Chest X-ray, PA view. Patient: 64 years old, sex M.
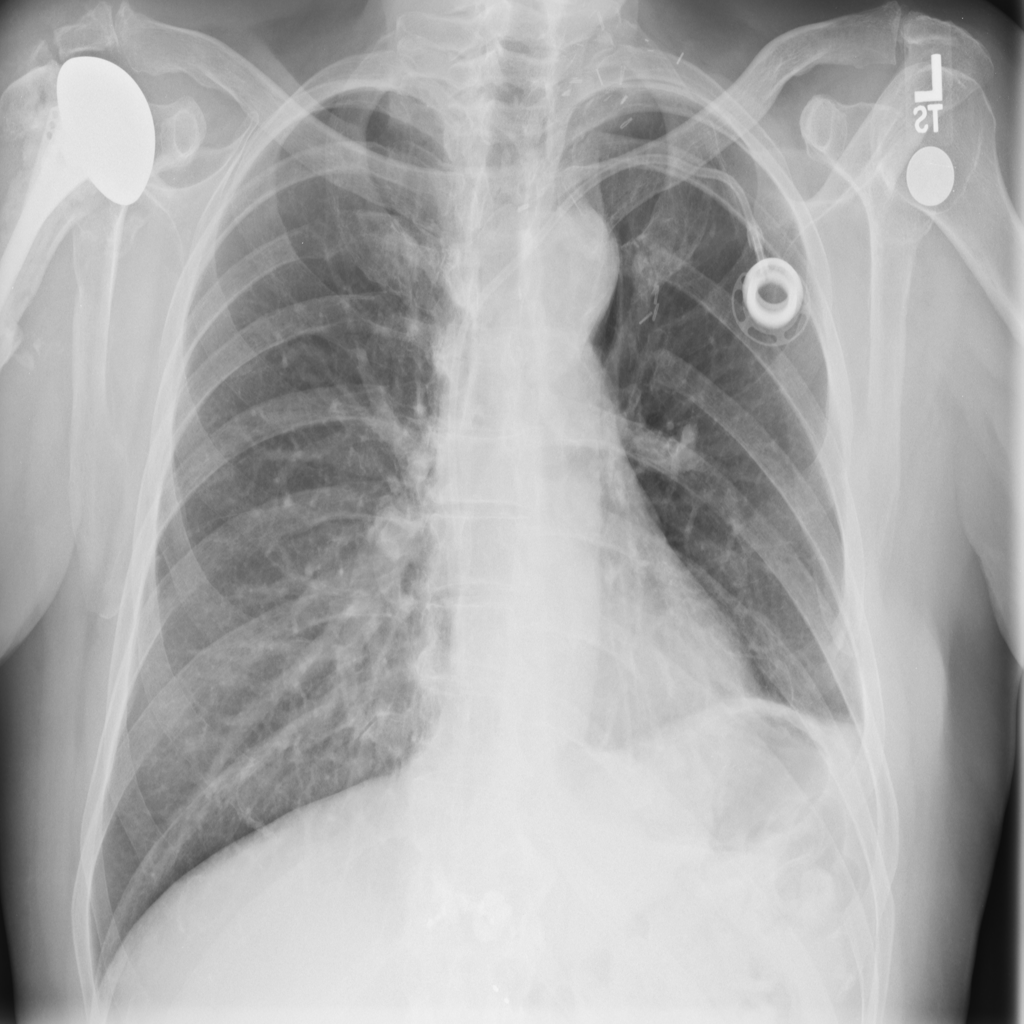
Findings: No Finding